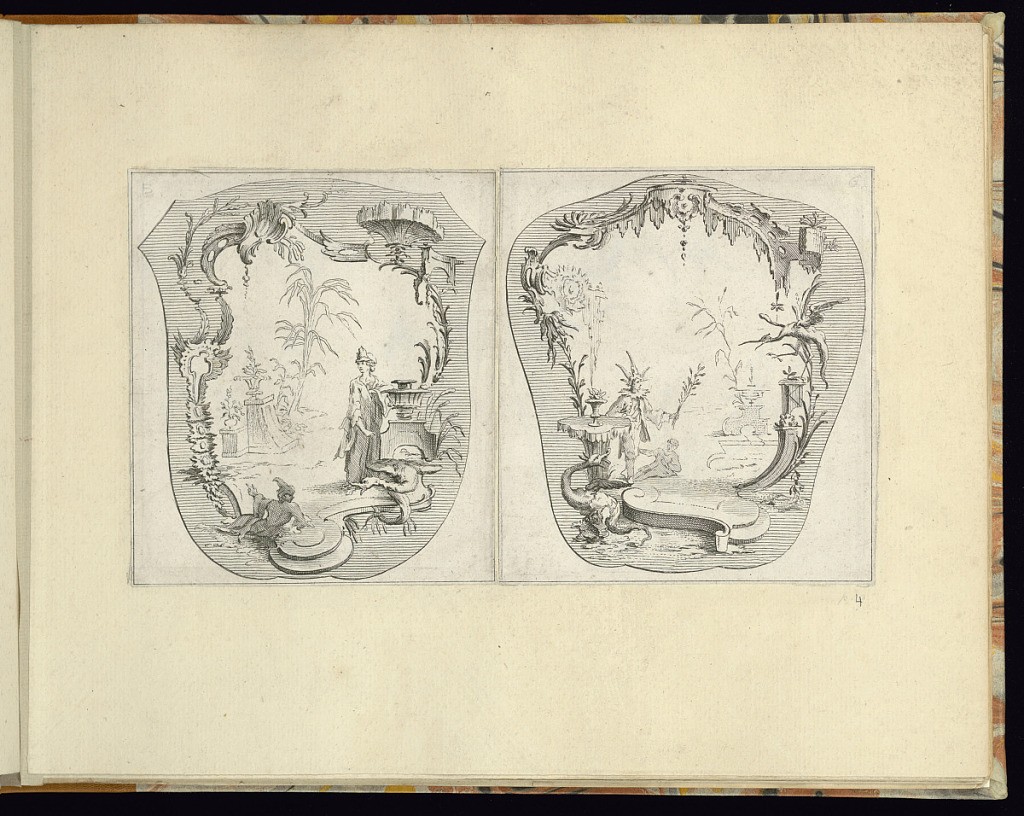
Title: Design for a Hand Fan (Right Plate)
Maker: Bellay, French, active from 1734
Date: ca.1734–37
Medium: Etching on laid paper
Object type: Print
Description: A design for a hand fan or hand screen pasted to the right of another design. The design features rococo and chinoiserie motifs, with a standing male figure dressed in the style of a clown with a fanciful hat, holding a sprig, and leaning against a platform with a vase. Another figure is seated on the ground in the background with a vase on a plinth to the right. The frame is decorated with birds, leaves, fleurons, water, and a canopy in the upper center.